Field crop: maize
Growth stage: 2
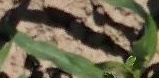
Species: maize